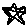
Label: star